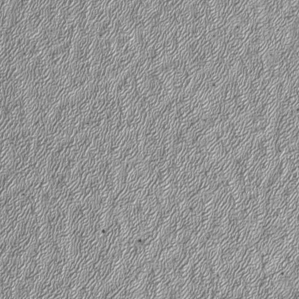
Label: frost